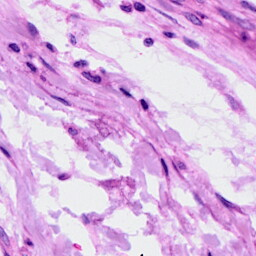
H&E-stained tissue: Ovarian